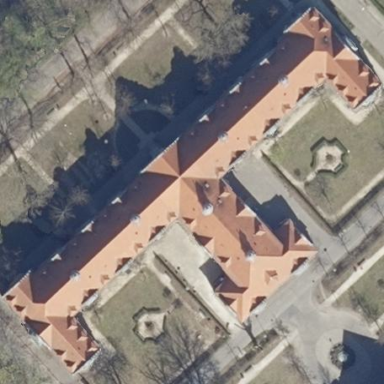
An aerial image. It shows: Hospital building with mansard roof design.